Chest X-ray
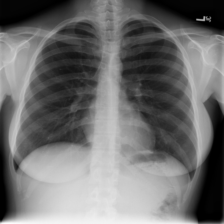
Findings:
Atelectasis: negative
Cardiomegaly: negative
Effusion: negative
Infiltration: negative
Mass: negative
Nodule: negative
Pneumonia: negative
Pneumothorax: negative
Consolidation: negative
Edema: negative
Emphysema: negative
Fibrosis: negative
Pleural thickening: negative
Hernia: negative